Interaction volume radius: 10 \u00c5
Interaction volume height: 45 \u00c5
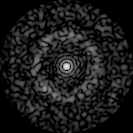
Disorder parameter: 0.8387